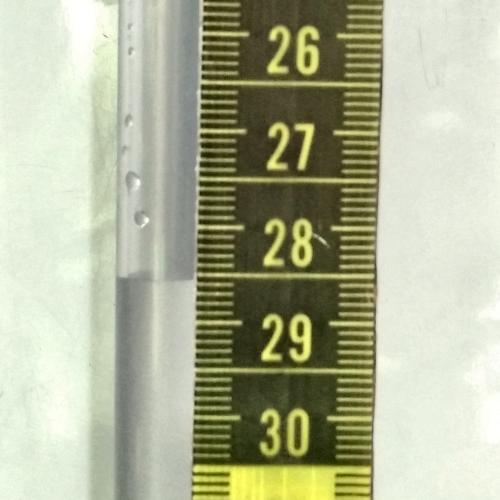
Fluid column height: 28.6 cm